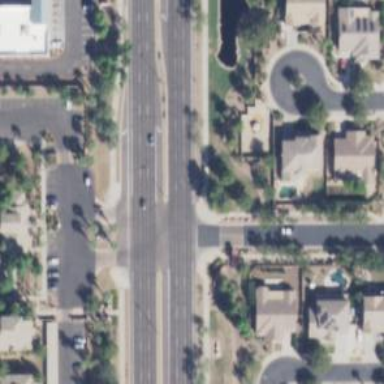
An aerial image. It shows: Unmarked crossing on the road.